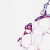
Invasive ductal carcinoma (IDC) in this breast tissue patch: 0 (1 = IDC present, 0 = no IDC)